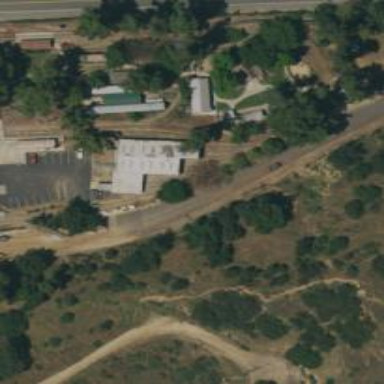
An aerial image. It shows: Miniature railway.